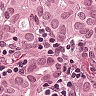
Metastatic tissue present: yes